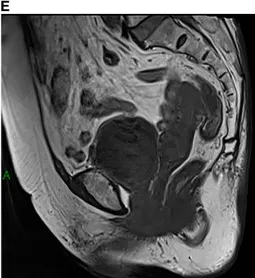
Isointensity on T1-weighted MR images.
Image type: radiology (mri)